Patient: sex M, age 68
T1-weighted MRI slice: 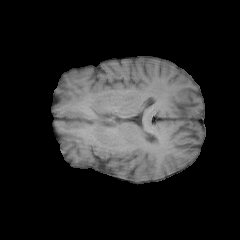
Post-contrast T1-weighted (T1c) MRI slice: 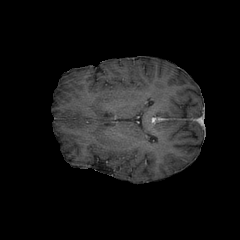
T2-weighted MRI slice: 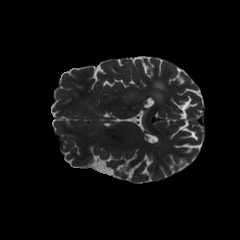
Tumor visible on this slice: yes
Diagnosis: Glioblastoma, IDH-wildtype
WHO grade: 4